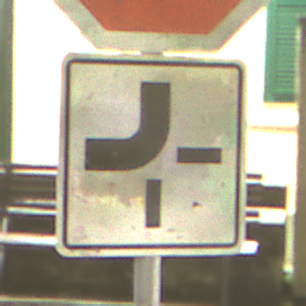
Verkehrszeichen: VerlaufVorfahrtsstrasse2
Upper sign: Stop
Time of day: Night
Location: Outdoor (Urban)
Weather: PartlyCloudy
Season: NotSpecified
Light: Artificial